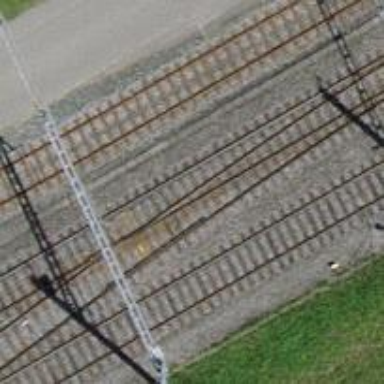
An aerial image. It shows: Rail siding with electrified tracks using contact line.